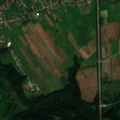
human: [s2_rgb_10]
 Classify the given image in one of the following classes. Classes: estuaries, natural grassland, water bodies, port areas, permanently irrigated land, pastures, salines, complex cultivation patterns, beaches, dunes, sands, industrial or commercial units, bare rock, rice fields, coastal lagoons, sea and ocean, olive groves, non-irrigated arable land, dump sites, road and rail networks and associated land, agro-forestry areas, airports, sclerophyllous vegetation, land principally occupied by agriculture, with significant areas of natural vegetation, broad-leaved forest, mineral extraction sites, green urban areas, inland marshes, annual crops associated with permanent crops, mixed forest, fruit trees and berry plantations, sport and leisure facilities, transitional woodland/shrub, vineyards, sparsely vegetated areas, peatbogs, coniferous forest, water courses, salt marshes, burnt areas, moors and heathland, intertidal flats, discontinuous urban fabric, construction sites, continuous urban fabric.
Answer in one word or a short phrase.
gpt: discontinuous urban fabric, non-irrigated arable land, pastures, complex cultivation patterns, land principally occupied by agriculture, with significant areas of natural vegetation, broad-leaved forest, mixed forest